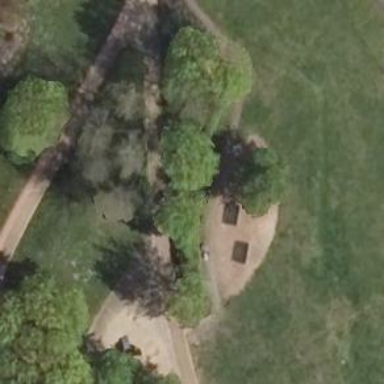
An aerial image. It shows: Playground featuring trampoline.